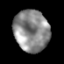
Tissue: prostate
Cell type: Fibroblasts
Senescence score: 0.6896
Nuclear area (px): 1434
Mean DAPI intensity: 138.574